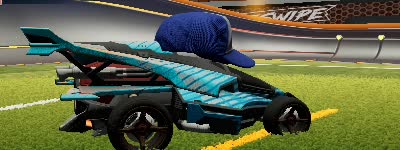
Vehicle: aftershock